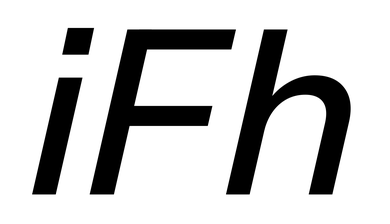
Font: InstrumentSans-Italic_Medium_Italic